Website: home-depot
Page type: account-dashboard
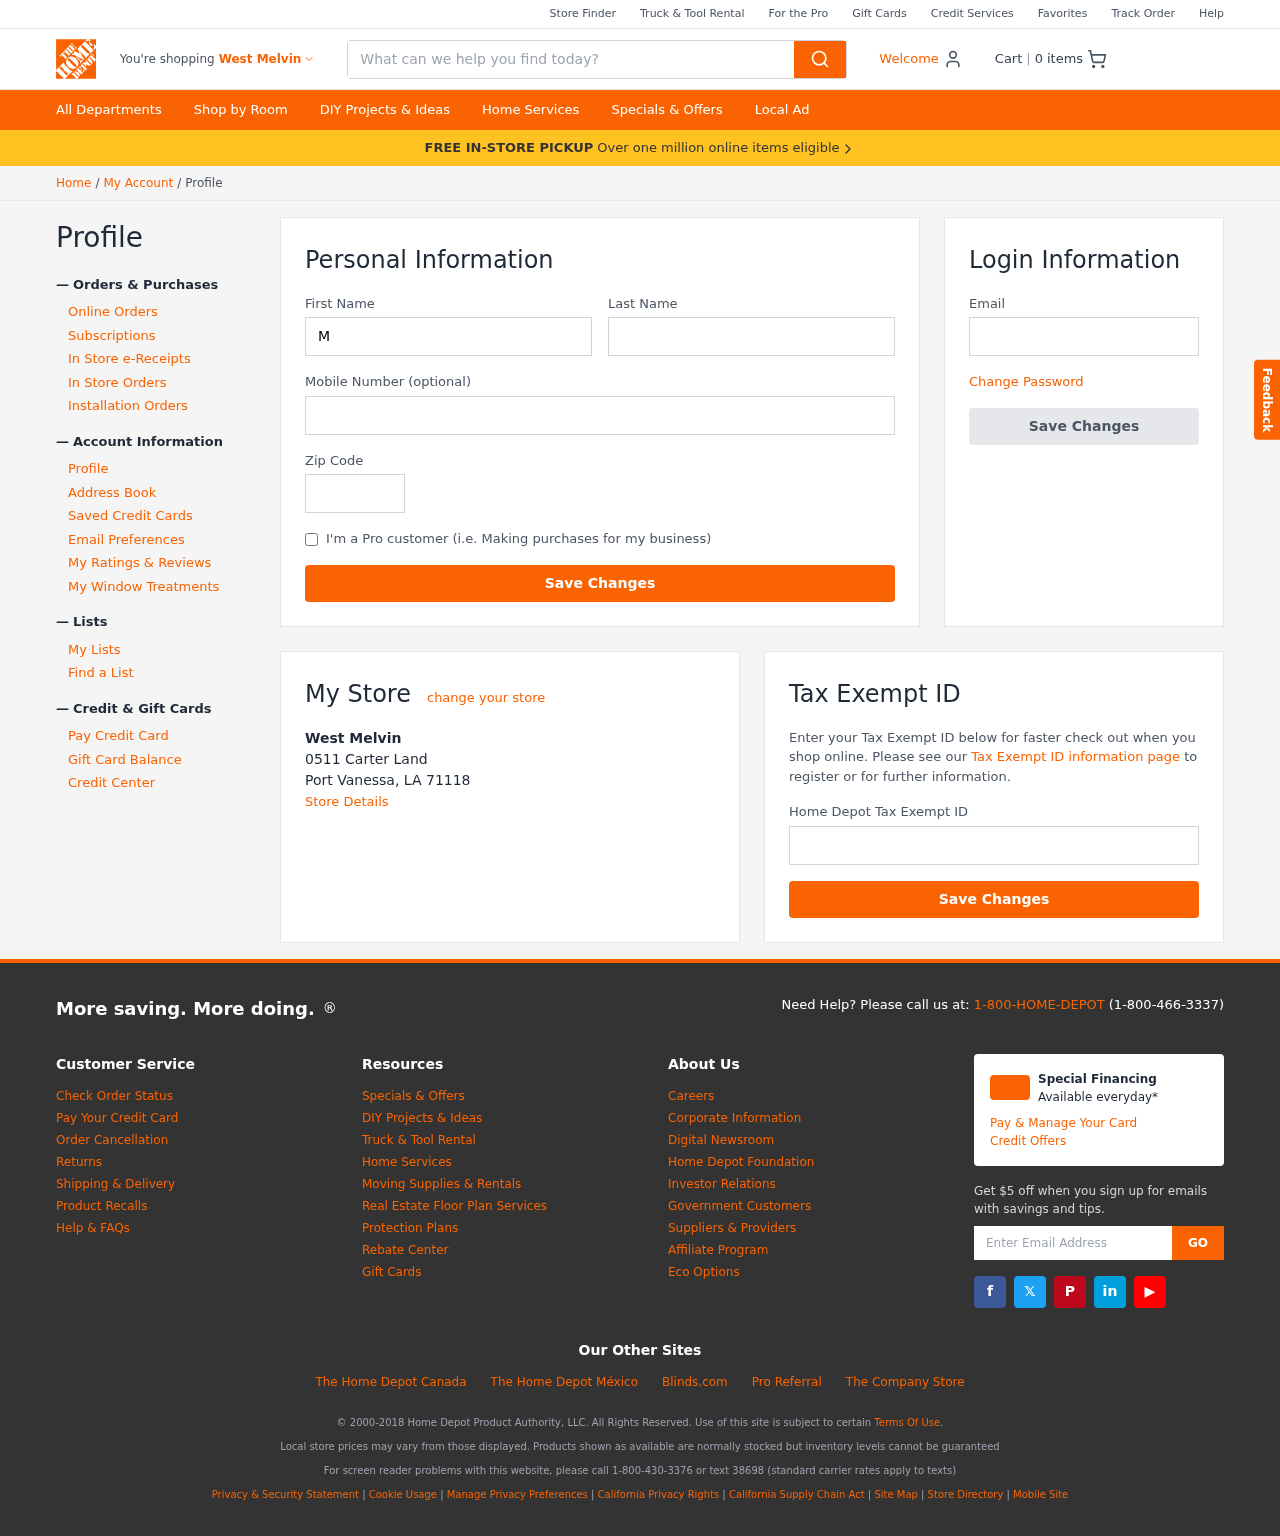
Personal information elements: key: PII_CITY
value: West Melvin
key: PII_EMAIL
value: mharris@yahoo.com
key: PII_FIRSTNAME
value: Michael
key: PII_LASTNAME
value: Harris
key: PII_LOCATION1_CITY_STATE_ZIP
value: Port Vanessa, LA 71118
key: PII_LOCATION1_NAME
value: West Melvin
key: PII_LOCATION1_STREET
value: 0511 Carter Land
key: PII_PHONE
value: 8325727352
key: PII_POSTCODE
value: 78300
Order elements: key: ORDER_NUM_ITEMS
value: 0
Search elements: key: HEADER_SEARCH
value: What can we help you find today?